Question: I am pretty new to web design stuff but what I understood from DIV tag is that I it like a logical container for what ever is inside it and those thing will follow its rules..
so now I have an outer DIV tag defined as '<div style="margin-left: 10px;" >'and I have put some textbox, buttons, comboboxes inside it...now I also have a HyperLink that I want it to be there BUT I want this one to be at the right hand side , aligned to right , so I defined another DIV like '<div align="right">' and put the hyperlink insde this one. they are all still inside that other outer DIV tho. but it is not going to the right...what is wrong and how can I fix it? I attached the picture, see I want it to be like this picture, at the right hand side of that combobox...
thanks all

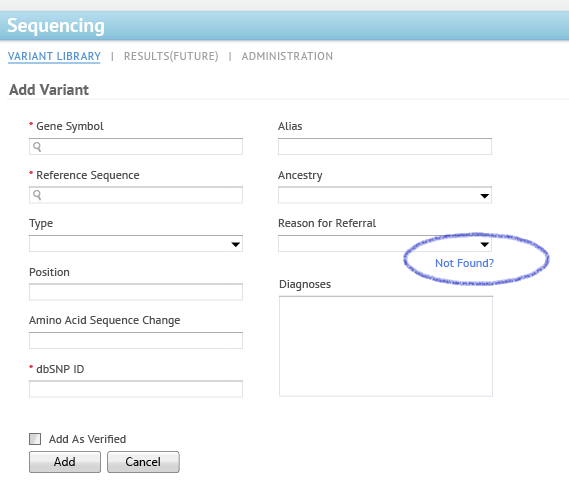
Answer: As long as you need to align inline element (your link tag) to the right, you can use 'text-align' property of the style, and set it to right:
'''
<div style="text-align:right">
<a href="">blabla</a>
</div>
'''